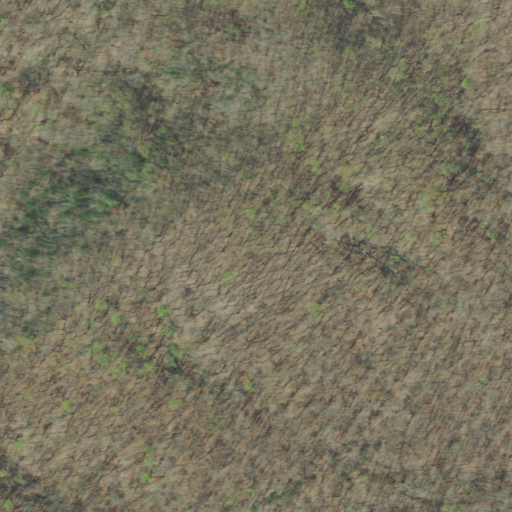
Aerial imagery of ridge(s) in Tennessee named East Fork Ridge containing only deciduous forest